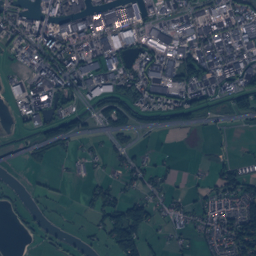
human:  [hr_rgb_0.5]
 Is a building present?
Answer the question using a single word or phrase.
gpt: yes

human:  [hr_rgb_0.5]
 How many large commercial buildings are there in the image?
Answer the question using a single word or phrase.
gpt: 26

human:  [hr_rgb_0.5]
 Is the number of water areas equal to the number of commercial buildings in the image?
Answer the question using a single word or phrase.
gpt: no

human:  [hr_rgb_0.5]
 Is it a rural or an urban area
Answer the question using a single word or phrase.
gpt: urban

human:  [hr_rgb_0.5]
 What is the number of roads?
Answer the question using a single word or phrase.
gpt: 687

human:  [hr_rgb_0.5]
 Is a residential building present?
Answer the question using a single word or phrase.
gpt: yes

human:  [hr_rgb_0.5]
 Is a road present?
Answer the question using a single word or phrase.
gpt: yes

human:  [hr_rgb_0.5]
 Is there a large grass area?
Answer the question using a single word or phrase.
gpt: yes

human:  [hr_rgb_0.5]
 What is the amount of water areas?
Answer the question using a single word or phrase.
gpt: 50

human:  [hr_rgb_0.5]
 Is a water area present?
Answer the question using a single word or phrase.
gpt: yes

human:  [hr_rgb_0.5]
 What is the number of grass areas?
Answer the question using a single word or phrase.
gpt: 148

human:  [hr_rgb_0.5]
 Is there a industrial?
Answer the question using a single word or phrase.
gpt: yes

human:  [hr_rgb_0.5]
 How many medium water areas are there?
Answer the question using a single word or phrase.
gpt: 9

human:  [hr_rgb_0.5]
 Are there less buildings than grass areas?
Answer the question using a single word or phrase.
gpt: no

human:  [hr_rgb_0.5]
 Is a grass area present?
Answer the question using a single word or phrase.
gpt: yes

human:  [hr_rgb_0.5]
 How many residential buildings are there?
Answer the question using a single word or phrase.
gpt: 1371

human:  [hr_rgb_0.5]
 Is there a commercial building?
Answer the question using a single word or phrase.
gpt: yes

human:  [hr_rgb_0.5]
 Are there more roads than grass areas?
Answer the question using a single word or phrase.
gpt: yes

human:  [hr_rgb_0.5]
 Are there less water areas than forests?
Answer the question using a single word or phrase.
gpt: yes

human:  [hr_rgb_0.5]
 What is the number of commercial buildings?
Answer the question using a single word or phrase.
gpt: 328

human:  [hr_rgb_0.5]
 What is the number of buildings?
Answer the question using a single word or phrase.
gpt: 1761

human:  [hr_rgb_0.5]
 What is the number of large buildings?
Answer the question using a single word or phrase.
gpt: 38

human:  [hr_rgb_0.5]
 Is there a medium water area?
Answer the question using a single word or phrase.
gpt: yes

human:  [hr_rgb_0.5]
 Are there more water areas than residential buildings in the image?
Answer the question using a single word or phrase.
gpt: no

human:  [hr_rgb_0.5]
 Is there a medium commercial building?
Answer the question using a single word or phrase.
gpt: yes

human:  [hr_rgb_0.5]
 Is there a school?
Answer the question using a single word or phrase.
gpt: yes

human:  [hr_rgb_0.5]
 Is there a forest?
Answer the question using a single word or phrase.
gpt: yes

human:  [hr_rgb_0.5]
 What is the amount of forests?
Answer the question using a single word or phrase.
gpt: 103

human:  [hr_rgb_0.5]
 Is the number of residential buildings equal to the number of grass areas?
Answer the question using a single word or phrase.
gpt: no

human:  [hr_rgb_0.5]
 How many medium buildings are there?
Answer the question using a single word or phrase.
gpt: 642

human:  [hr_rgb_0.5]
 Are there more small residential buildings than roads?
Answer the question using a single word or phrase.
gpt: yes

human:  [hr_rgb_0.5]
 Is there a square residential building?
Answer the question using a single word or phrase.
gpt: yes

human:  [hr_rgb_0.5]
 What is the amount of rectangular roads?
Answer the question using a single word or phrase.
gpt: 0

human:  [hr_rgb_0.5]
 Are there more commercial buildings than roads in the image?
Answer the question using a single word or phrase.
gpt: no

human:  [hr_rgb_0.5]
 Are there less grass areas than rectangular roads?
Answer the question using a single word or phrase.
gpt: no

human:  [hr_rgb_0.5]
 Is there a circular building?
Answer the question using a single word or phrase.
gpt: yes

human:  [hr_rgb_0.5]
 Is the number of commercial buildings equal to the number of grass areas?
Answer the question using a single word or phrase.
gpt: no

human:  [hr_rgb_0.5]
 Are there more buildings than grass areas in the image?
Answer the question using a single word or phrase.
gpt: yes

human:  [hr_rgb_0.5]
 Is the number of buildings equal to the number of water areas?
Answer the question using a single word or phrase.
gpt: no

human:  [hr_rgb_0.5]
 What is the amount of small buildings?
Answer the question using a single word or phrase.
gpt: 1622

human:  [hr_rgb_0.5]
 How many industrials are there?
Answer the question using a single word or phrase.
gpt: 5

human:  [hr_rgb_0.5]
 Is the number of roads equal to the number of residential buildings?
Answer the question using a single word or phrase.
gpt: no

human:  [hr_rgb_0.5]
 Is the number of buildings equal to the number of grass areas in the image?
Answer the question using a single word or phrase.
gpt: no

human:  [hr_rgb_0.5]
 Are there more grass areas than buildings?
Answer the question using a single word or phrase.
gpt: no

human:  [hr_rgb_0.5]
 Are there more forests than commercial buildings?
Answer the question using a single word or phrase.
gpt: no

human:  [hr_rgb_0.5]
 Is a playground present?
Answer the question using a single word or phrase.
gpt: yes

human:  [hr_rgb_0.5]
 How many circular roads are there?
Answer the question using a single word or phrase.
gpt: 0

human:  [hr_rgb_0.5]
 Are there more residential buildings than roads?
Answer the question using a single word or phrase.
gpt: yes

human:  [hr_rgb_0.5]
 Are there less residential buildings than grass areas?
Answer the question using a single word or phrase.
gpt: no

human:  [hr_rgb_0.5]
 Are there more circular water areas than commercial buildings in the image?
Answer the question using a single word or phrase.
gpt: no

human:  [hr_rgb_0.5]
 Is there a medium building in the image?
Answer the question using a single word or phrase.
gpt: yes

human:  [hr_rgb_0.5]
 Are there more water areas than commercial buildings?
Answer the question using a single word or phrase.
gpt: no

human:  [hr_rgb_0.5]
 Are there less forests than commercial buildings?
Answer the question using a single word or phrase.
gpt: yes

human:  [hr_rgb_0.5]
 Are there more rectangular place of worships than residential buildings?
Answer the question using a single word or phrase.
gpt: no

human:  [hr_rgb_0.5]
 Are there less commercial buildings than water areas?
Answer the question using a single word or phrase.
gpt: no

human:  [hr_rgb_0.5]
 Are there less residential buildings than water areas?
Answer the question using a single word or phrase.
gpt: no

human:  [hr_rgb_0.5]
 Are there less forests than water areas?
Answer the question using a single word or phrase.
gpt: no

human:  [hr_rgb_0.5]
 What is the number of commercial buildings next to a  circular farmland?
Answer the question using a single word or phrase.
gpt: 0

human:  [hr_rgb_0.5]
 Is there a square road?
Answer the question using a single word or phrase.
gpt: no

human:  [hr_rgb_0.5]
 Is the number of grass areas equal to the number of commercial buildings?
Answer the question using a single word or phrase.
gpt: no

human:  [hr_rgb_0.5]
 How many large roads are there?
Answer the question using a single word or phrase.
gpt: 0

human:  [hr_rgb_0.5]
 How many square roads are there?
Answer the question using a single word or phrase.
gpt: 0

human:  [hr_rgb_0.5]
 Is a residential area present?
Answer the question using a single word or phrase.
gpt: yes

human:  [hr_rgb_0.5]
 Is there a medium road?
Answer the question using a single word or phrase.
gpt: no